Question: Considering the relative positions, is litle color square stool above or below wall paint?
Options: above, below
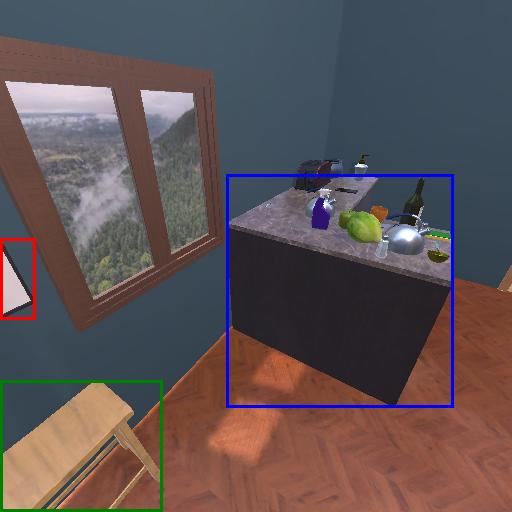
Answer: above